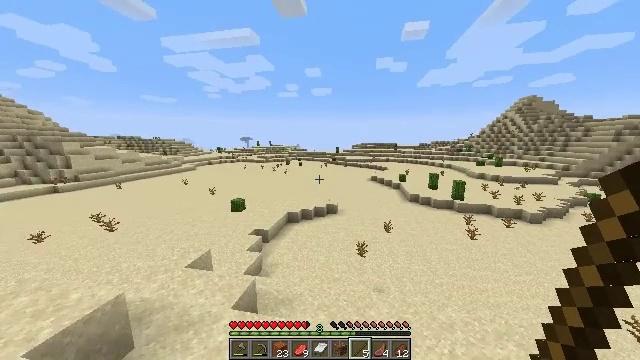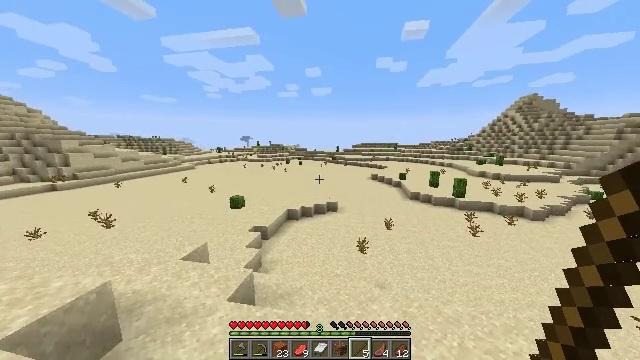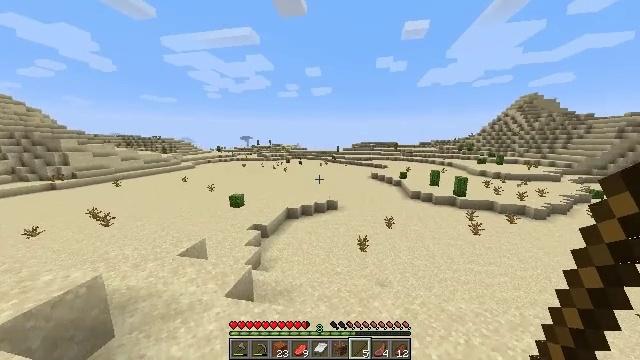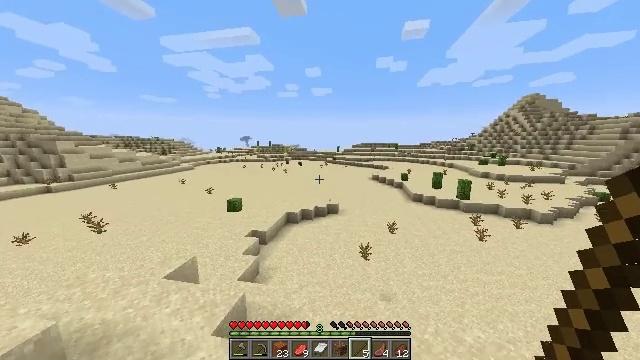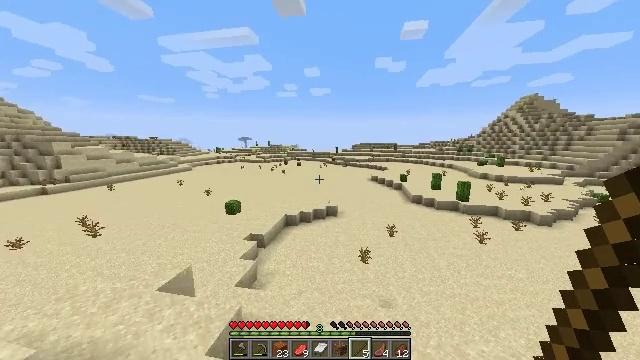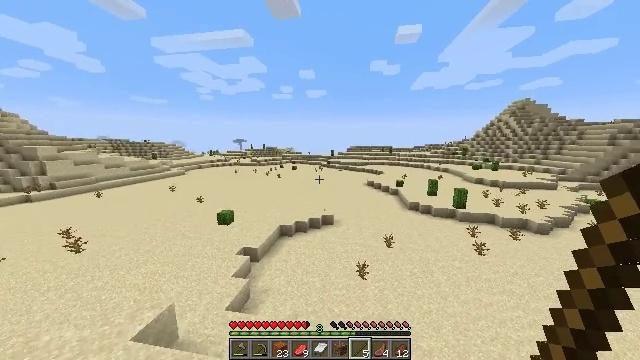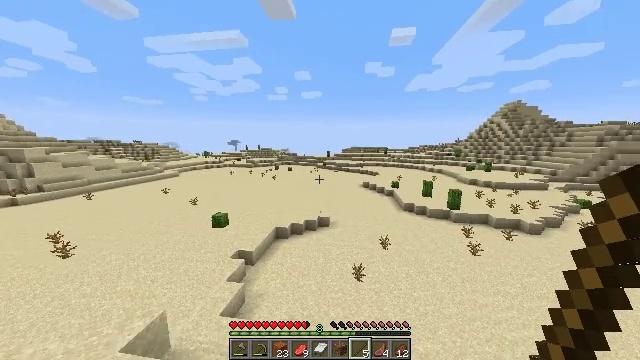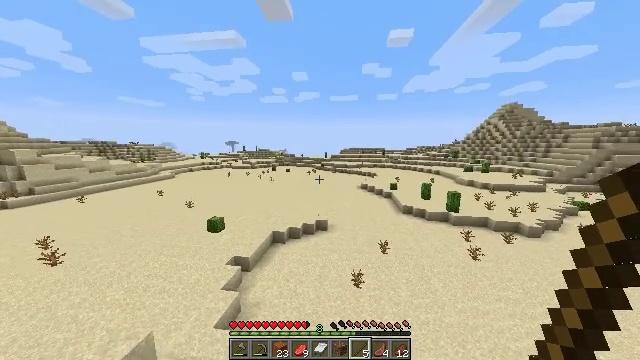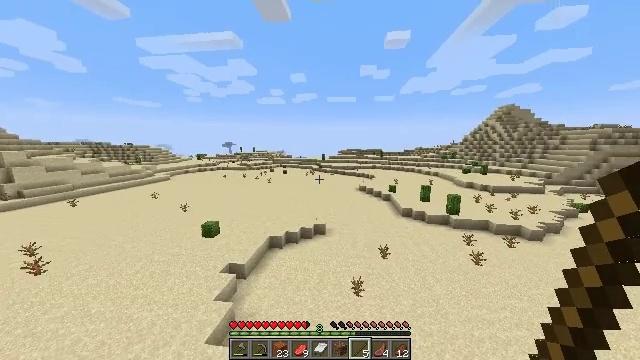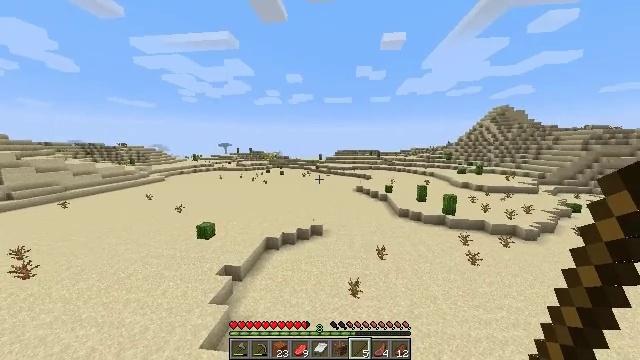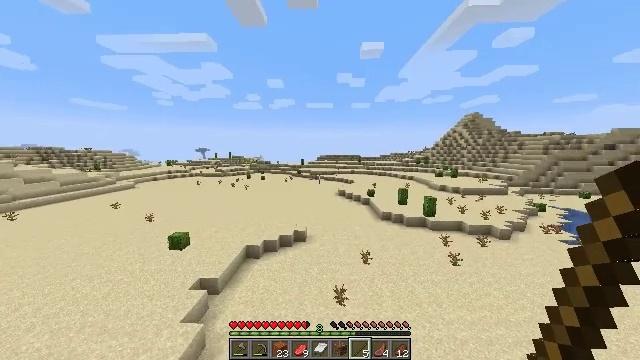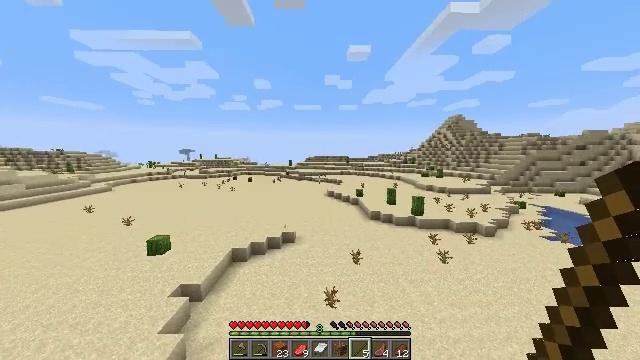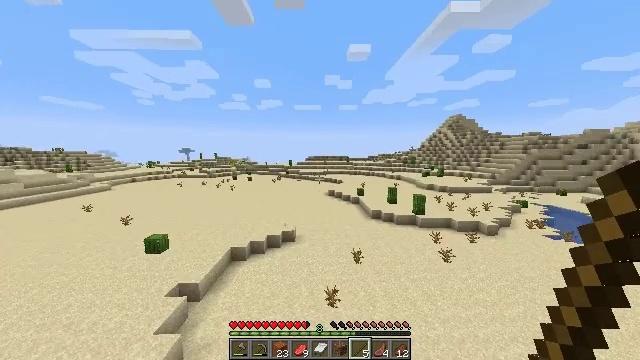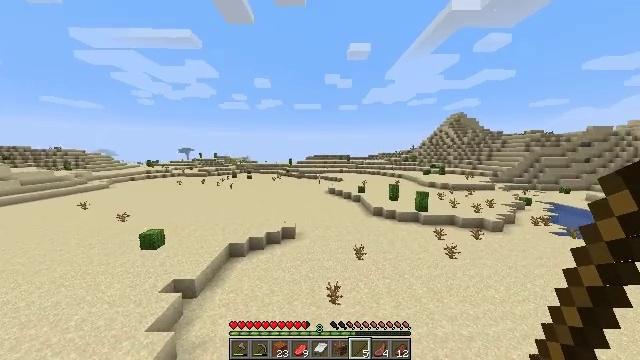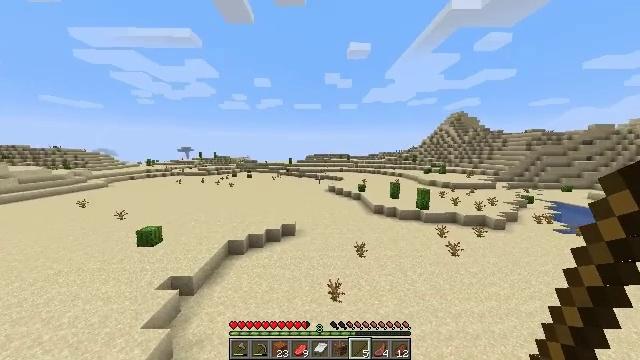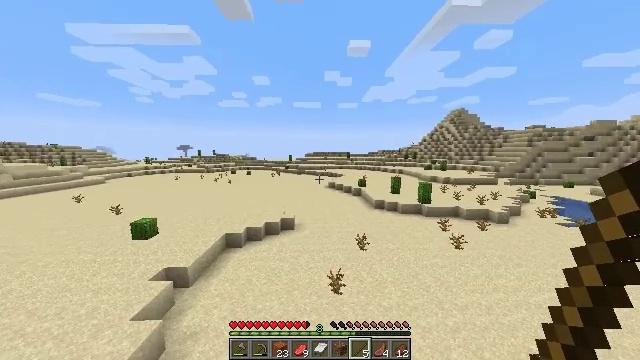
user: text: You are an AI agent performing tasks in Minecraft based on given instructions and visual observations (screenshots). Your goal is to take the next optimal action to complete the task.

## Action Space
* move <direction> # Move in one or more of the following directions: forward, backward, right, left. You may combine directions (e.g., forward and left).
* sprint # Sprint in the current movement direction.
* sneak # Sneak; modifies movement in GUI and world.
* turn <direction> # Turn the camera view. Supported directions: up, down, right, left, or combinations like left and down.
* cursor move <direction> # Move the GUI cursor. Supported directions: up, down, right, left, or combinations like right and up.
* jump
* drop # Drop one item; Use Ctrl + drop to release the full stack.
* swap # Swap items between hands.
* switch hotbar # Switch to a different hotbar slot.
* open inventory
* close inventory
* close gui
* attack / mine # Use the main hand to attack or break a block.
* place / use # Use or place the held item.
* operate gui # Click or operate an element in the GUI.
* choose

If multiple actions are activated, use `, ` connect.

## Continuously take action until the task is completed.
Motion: motion action
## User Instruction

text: Break the dead bush for sticks.
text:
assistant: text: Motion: move forward, jump
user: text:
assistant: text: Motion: move forward, jump
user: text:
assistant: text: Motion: move forward, jump
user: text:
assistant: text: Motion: move forward, jump
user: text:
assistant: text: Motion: move forward, turn right
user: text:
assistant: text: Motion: move forward, turn right
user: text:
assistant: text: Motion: move forward
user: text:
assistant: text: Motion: move forward
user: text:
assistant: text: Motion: move forward
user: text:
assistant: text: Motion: move forward, turn right and up
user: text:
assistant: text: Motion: move forward, turn right
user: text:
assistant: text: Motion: move forward
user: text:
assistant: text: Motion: move forward
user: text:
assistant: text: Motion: move forward
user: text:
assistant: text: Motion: move forward
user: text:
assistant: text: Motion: move forward, use / place
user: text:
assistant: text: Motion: move forward, use / place
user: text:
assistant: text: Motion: move forward, use / place
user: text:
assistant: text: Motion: move forward
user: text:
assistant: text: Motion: move forward
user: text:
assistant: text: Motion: move forward
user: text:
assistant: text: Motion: move forward, turn down
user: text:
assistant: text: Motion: move forward
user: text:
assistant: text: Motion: move forward, attack / mine
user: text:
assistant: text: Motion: move forward, attack / mine
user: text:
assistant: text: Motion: move forward, attack / mine
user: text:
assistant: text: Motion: move forward
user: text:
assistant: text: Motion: move forward
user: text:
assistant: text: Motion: move forward
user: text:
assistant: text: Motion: move forward